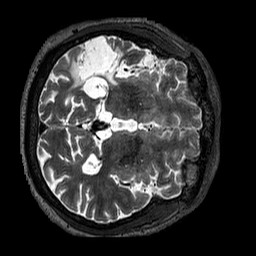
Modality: T2w
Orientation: axial
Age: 54
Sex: male
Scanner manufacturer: siemens
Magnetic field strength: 3 T
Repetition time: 3.2 s
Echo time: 0.567 s